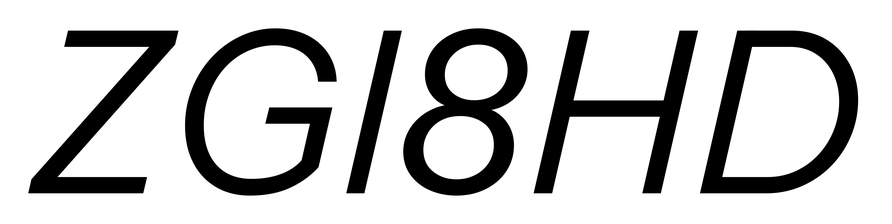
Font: InstrumentSans-Italic_Italic